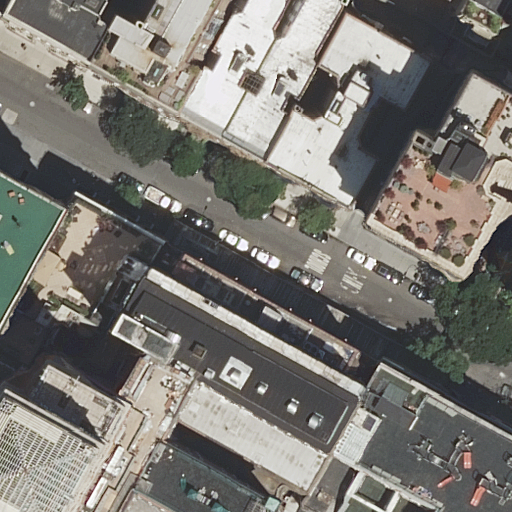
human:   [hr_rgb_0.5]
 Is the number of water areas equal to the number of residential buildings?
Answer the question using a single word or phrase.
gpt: no

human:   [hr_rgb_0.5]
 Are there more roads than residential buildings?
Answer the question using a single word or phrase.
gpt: no

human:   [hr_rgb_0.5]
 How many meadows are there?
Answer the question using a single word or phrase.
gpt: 0

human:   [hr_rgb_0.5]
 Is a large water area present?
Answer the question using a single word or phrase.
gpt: no

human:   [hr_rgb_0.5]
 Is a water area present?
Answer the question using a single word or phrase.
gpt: no

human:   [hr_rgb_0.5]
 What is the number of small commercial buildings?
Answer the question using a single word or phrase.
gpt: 0

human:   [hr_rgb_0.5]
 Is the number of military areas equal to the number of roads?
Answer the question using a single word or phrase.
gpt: no

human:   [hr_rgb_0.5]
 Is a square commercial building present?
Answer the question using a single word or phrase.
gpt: no

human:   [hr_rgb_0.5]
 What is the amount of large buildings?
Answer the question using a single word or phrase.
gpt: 5

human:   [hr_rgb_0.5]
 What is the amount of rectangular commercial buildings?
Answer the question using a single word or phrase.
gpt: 0

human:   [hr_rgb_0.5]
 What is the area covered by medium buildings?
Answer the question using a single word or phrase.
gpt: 1728m2

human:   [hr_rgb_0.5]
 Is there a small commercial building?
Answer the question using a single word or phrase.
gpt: no

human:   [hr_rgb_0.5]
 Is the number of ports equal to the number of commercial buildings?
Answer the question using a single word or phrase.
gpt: yes

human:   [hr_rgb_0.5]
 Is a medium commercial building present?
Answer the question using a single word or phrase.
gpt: no

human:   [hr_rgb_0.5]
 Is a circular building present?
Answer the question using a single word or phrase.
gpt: no

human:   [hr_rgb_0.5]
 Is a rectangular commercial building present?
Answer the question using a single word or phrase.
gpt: no

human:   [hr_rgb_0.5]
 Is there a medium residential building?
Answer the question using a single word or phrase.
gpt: yes

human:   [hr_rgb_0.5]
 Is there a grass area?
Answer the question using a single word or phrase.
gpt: no

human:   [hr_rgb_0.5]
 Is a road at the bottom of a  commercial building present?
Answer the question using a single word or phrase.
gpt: no

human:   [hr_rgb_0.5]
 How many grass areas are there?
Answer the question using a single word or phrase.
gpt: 0

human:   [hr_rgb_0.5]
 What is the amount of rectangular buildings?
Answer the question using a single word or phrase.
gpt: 6

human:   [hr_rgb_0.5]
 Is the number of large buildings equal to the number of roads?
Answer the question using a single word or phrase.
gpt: no

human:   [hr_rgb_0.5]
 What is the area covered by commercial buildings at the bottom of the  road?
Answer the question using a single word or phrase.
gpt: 0m2

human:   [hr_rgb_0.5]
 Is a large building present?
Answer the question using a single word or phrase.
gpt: yes

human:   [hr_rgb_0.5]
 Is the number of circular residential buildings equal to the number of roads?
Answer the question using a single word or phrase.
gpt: no

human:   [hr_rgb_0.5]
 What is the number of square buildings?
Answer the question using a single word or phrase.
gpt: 0

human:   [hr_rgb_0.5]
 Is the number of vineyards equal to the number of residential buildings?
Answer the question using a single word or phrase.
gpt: no

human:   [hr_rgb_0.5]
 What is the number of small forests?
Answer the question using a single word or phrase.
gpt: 0

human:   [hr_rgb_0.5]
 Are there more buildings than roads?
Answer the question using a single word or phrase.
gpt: yes

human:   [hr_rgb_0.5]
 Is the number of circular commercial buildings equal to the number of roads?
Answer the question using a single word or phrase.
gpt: no

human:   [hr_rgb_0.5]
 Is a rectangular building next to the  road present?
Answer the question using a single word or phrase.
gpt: yes

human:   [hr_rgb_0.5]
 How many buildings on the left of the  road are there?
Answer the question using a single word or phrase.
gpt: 7

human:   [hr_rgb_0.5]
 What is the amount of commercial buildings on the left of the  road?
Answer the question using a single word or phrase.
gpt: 0

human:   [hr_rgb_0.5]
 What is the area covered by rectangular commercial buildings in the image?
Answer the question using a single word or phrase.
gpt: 0m2

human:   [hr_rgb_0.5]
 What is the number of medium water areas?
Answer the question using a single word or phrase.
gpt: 0

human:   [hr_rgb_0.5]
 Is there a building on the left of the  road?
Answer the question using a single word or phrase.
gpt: yes